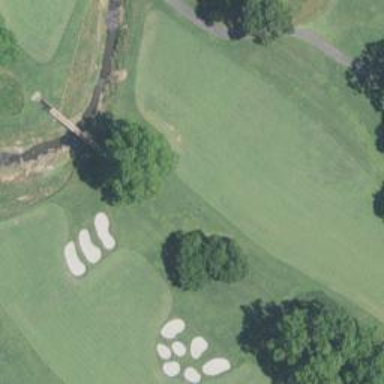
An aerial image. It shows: View of golf hole.